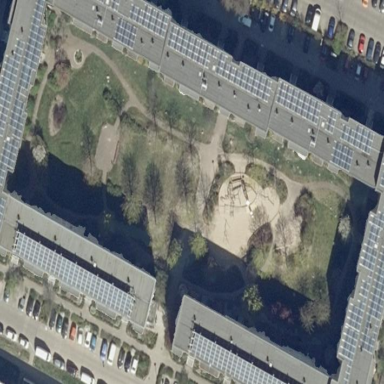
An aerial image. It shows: Lovely park for leisure and relaxation.